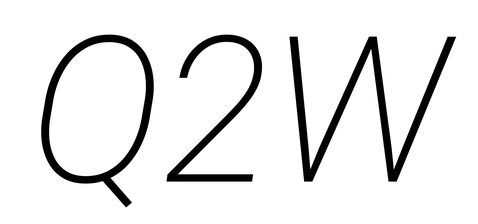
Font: Roboto-Italic_ExtraLight_Italic